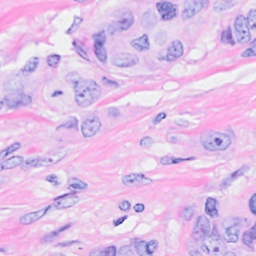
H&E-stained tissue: Breast